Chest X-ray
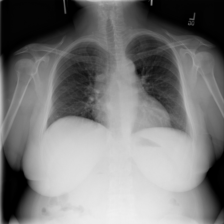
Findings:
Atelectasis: negative
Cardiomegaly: negative
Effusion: negative
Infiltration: negative
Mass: negative
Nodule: negative
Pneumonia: negative
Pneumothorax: negative
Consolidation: negative
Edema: negative
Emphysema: negative
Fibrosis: negative
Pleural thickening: negative
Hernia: negative